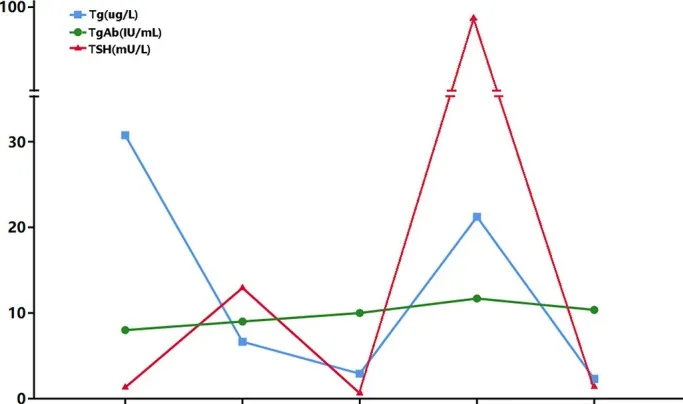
TSH, hTg, and TgAb levels. The patient received RAI therapy 120 days after the operation.
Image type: pathology (masson_trichrome)